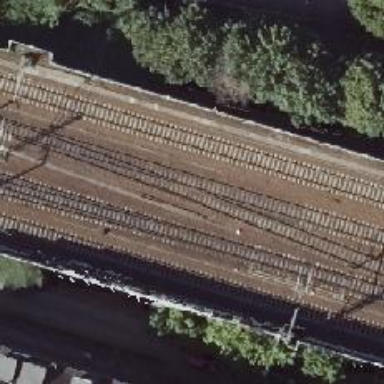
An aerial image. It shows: Railway track with contact line for electrification.